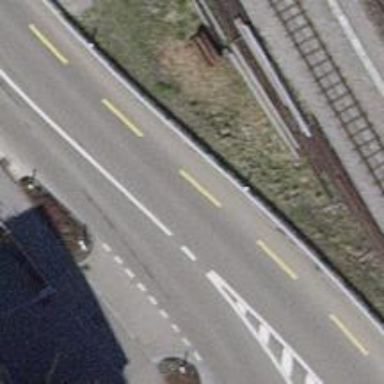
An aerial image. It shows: Asphalt road with primary highway designation and dedicated cycle lane on the left.